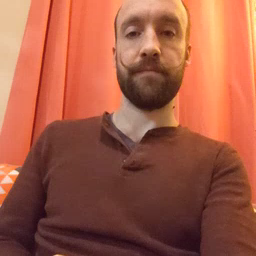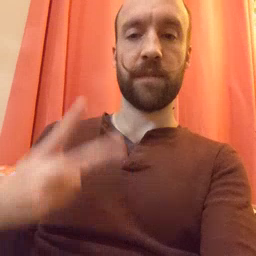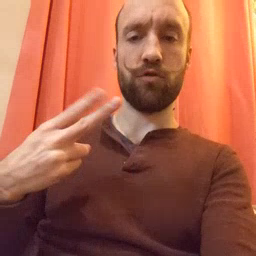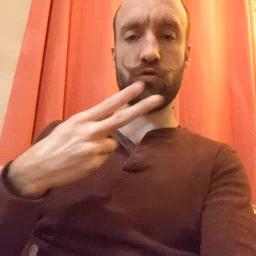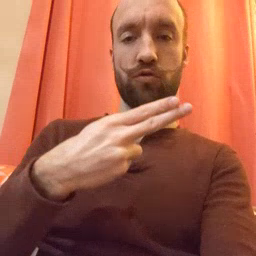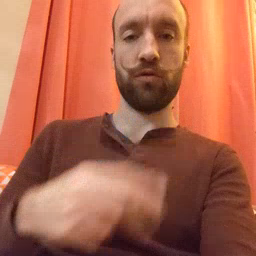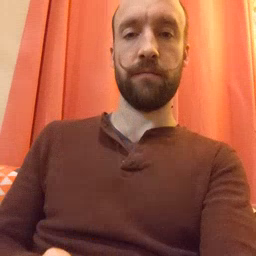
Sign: scissors